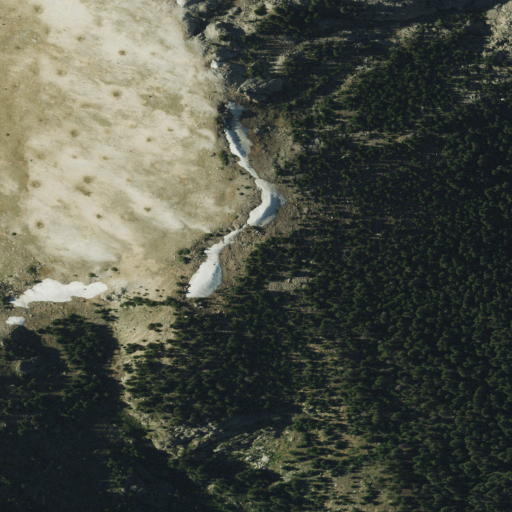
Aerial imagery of mountain in New Mexico named Redondo Peak containing shrub, evergreen forest, and grassland